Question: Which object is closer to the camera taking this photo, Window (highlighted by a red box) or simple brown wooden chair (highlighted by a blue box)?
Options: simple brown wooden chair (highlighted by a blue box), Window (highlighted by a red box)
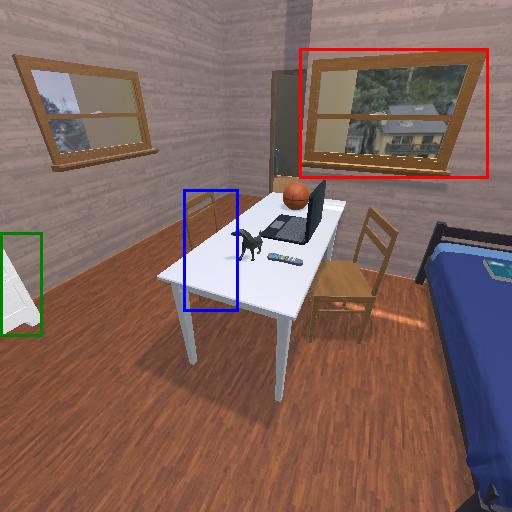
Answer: simple brown wooden chair (highlighted by a blue box)